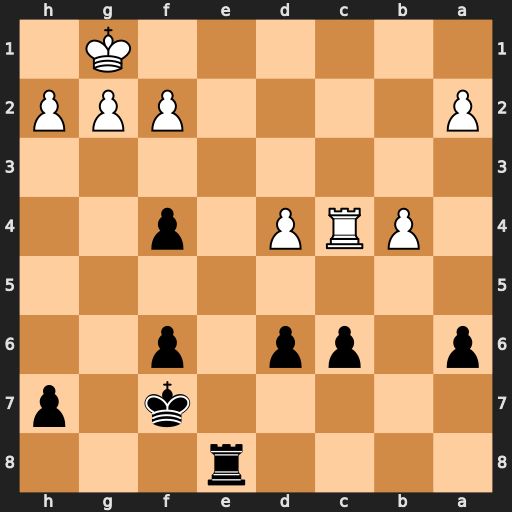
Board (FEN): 4r3/5k1p/p1pp1p2/8/1PRP1p2/8/P4PPP/6K1
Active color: b
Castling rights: -
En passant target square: -
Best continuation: Re1#